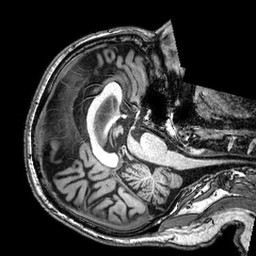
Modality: T1w
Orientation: axial
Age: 73
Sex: male
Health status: healthy
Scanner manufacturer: philips
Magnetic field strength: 3 T